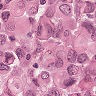
Metastatic tissue present: yes